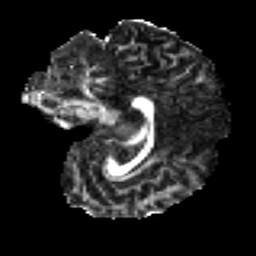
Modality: FA
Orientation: sagittal
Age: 27
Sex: female
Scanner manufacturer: ge
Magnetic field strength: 3 T
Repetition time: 7.8 s
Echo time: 0.0606 s